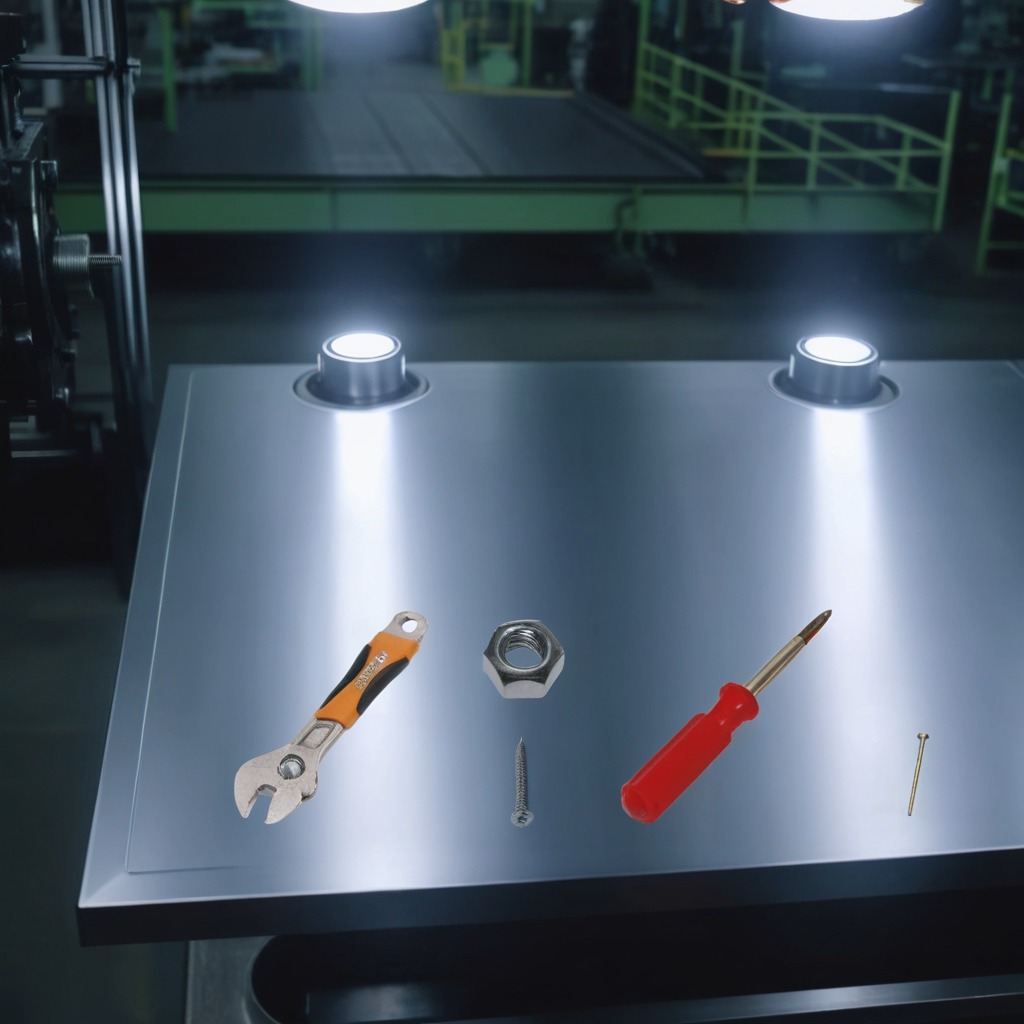
A metal machine screw, an iron nail, a screwdriver, a metal nut, and a wrench are lying on the metal table.